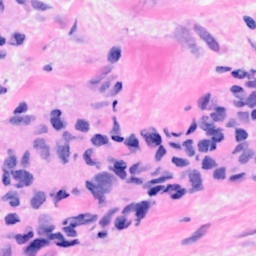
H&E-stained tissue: Breast